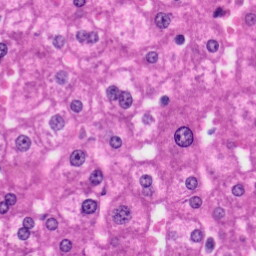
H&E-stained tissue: Liver